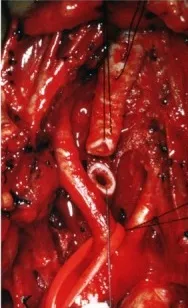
Intraoperative view of the trachea and the slide tracheoplasty procedure. A horizontal section of the stenotic trachea is performed.
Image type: medical_photograph (other_medical_photograph)